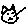
Label: cat